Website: apple
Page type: payment
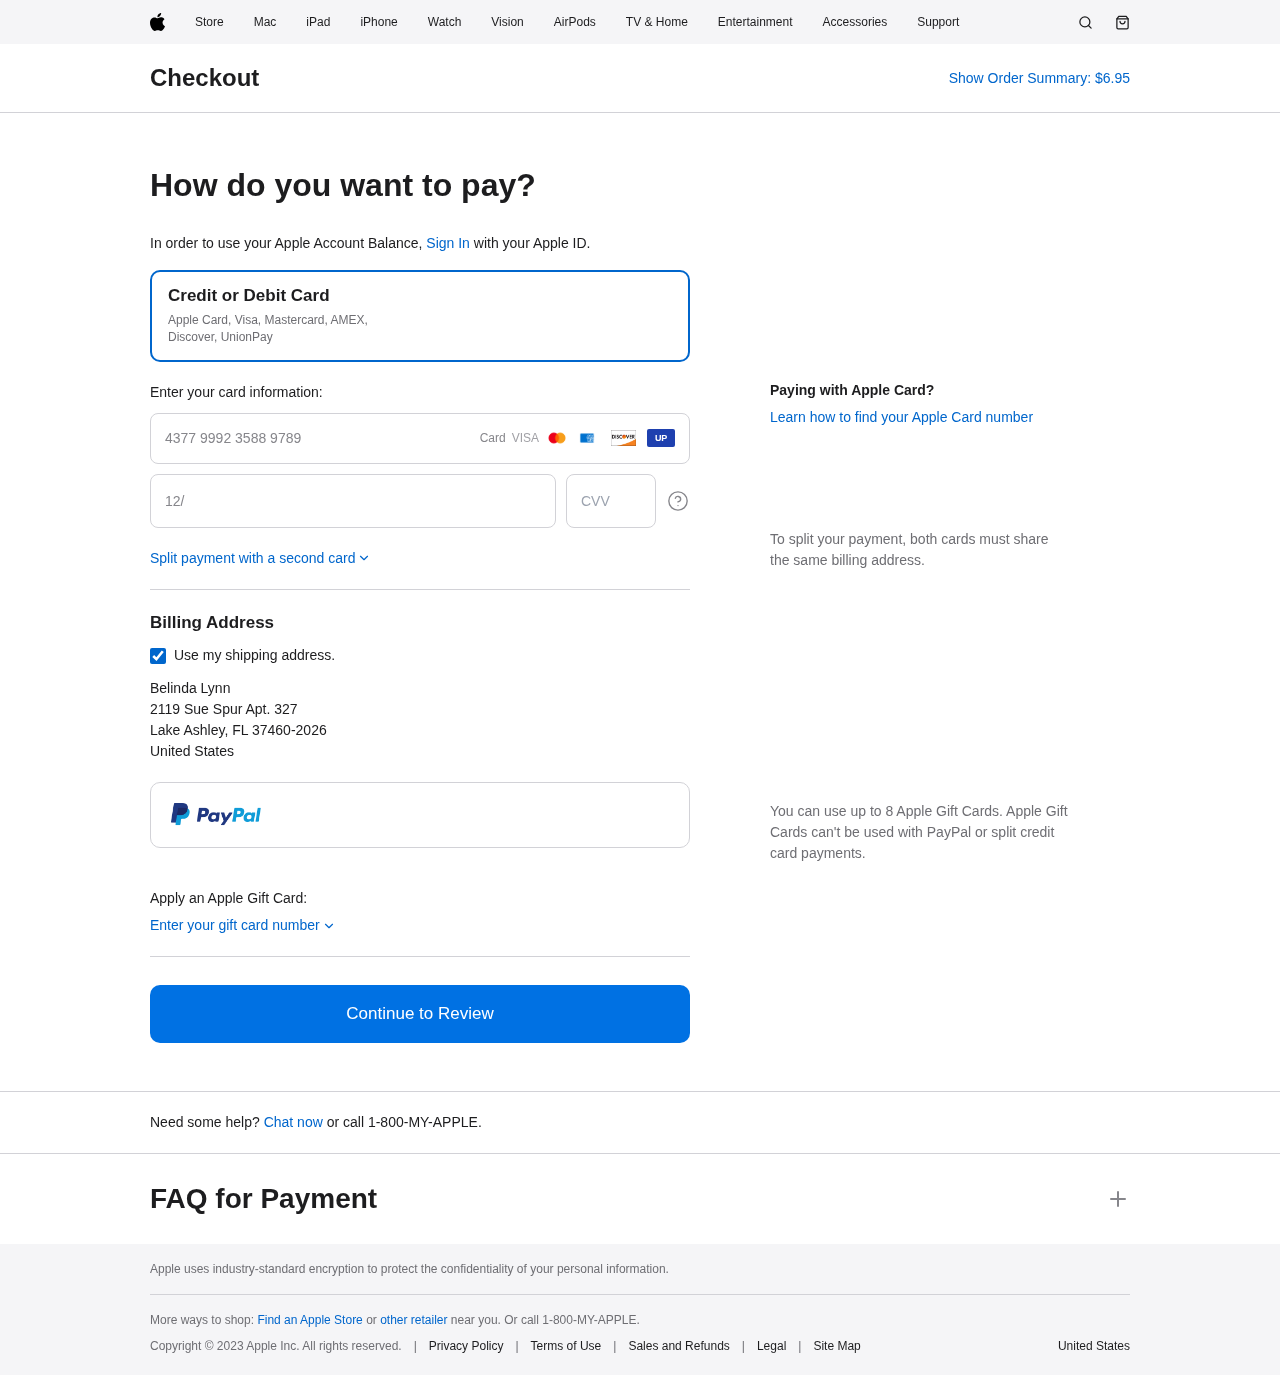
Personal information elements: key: PII_CARD_CVV
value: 858
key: PII_CARD_EXPIRY
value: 12/27
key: PII_CARD_NUMBER
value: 4377 9992 3588 9789
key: PII_COUNTRY
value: United States
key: PII_FULLNAME
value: Belinda Lynn
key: PII_STREET
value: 2119 Sue Spur Apt. 327
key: PII_CITY_STATE_ZIP
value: Lake Ashley, FL 37460-2026
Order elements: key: ORDER_TOTAL
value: $6.95